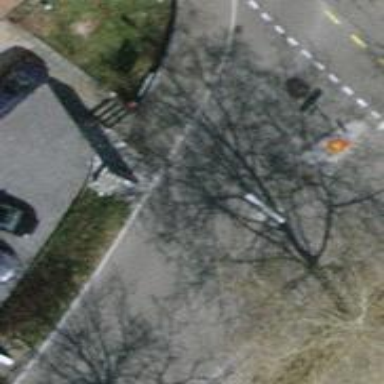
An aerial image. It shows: Road with steps.